Interaction volume radius: 5 \u00c5
Interaction volume height: 20 \u00c5
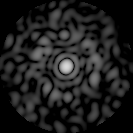
Disorder parameter: 0.8423